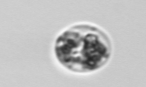
Label: Amoeba